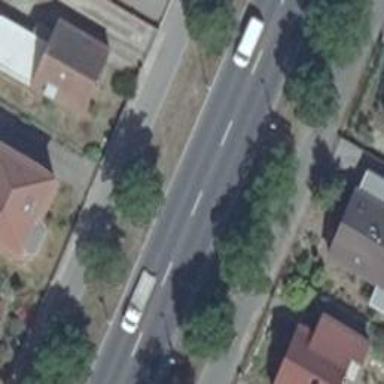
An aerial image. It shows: Secondary road with asphalt surface and no sidewalk.